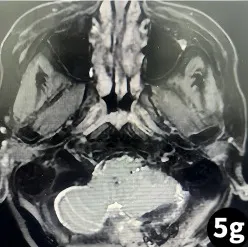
Surgical treatment of a glioma of the ventral medulla. Postoperative MR scan.
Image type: radiology (mri)